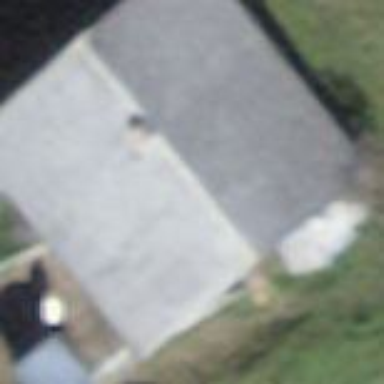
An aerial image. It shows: Cabin.